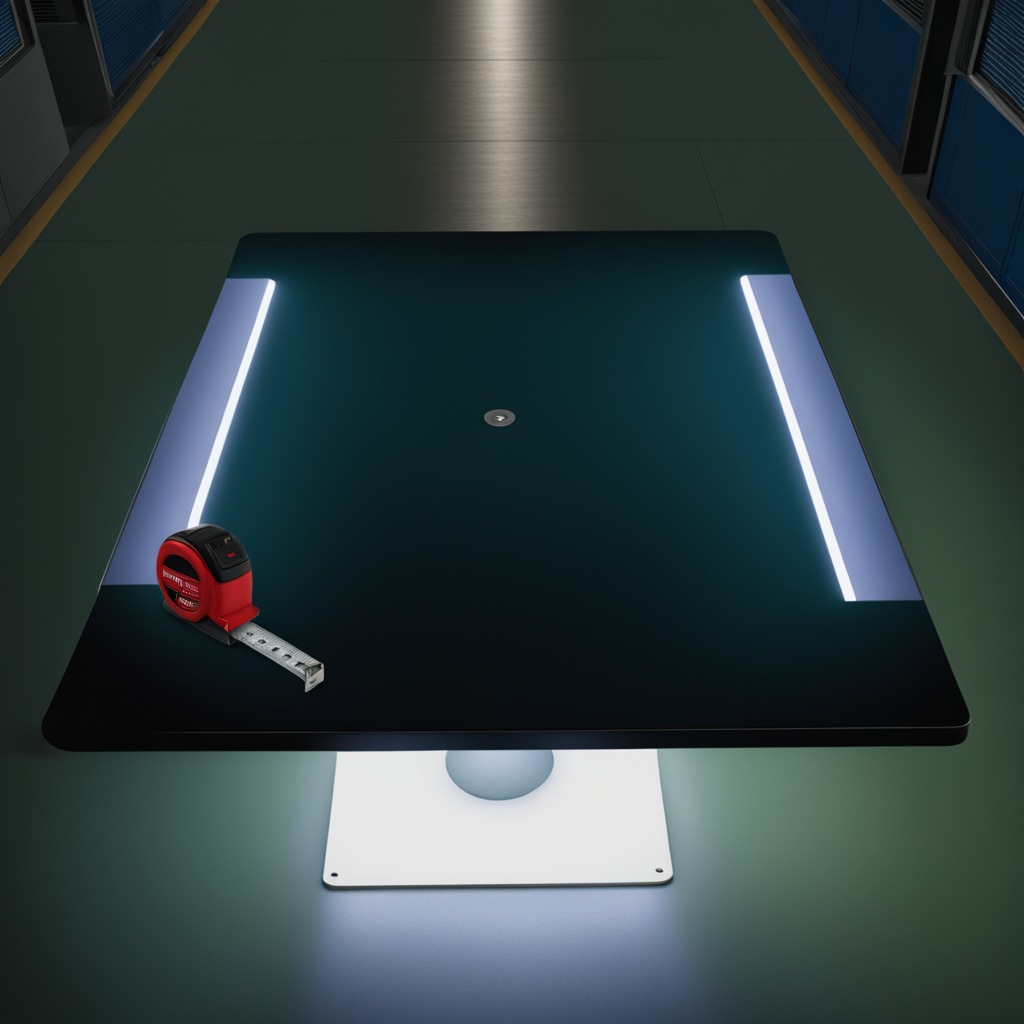
A measuring tape is lying on a clean empty table in a railway signal maintenance room lit by harsh overhead fluorescents photorealistic surface textures crisp shadows high dynamic range